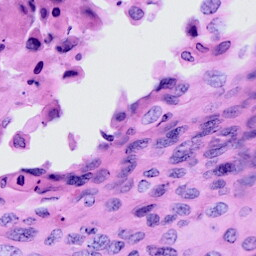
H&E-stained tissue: Cervix